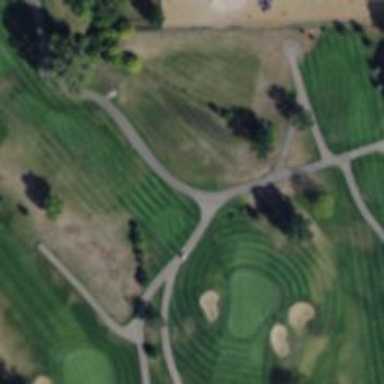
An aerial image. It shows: Service road with grade1 track surface. It resembles golf cart path.